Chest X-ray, AP view. Patient: 63 years old, sex M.
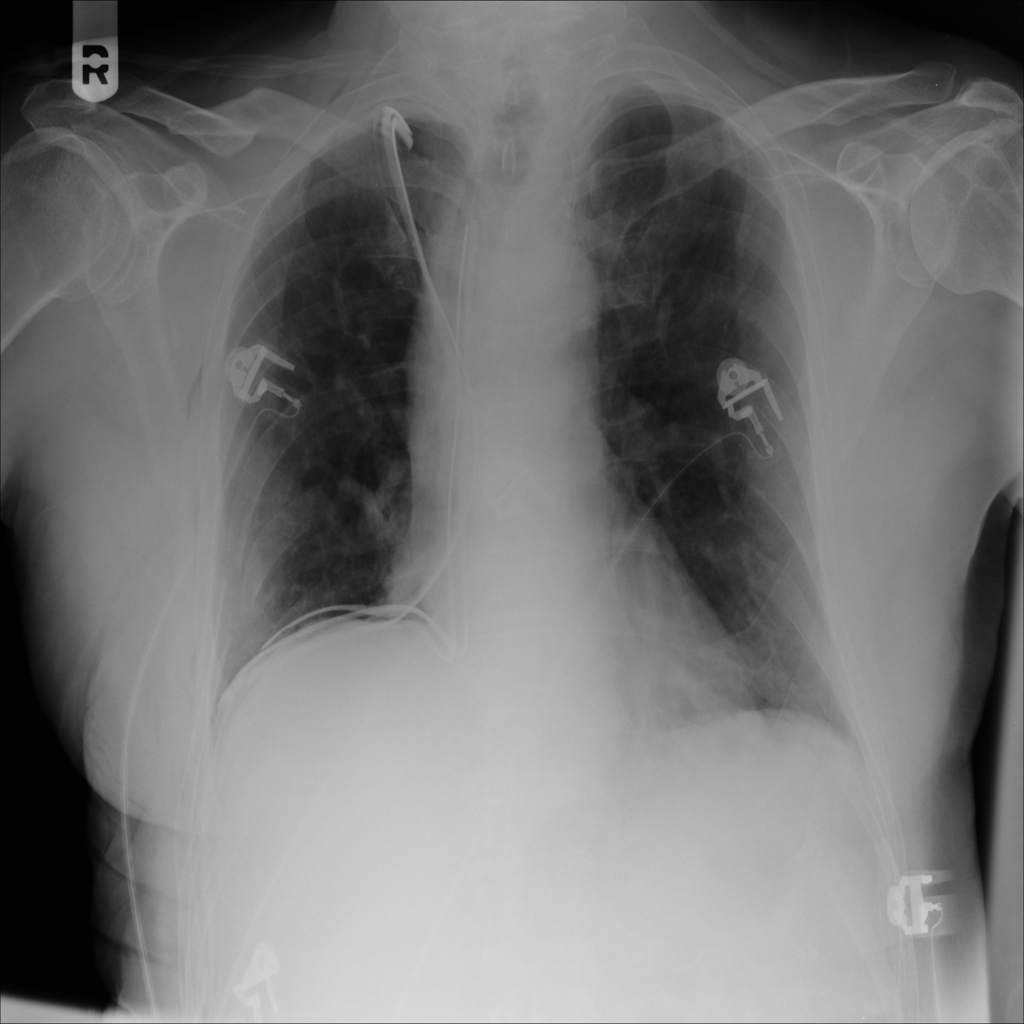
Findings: Emphysema, Pneumothorax